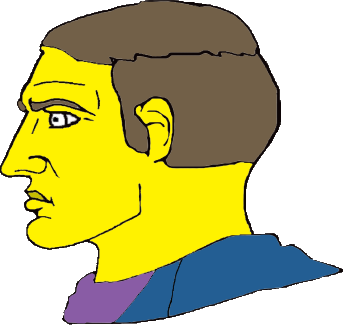
Label: 4_Yes_Chad